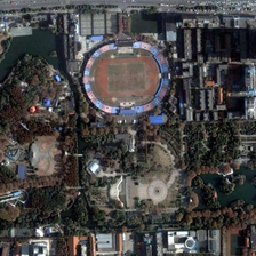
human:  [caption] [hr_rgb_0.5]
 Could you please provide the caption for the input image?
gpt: two lakes with dark green water on either hand .

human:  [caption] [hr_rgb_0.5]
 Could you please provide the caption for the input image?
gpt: a oval square in side while with many buildings besides .

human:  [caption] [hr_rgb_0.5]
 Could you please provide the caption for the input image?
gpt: a park with many plants and buildings while with a straight highway besides .

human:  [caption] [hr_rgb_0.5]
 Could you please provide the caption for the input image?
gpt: some buildings with black roof with many brown plants besides .

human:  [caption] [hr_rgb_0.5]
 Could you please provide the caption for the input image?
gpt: a large playground is near a park with many green trees and a irregular lake .